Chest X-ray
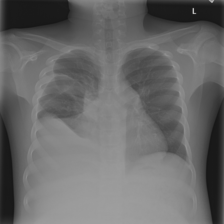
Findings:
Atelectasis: negative
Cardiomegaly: negative
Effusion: positive
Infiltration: negative
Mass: negative
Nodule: negative
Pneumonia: negative
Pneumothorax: negative
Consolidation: negative
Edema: negative
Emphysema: negative
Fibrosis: negative
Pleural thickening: negative
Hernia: negative